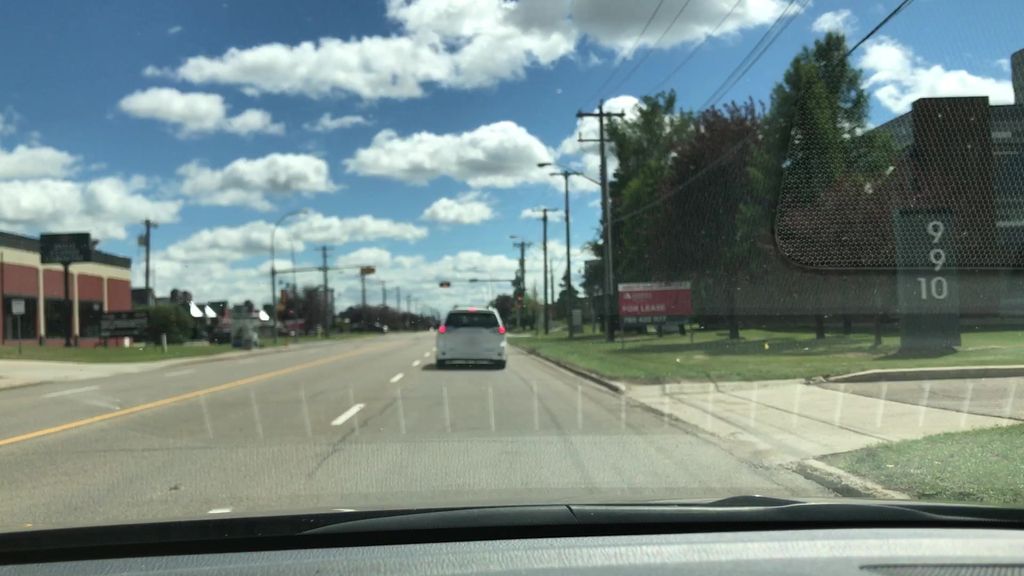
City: edmonton